Question: I'm looking for a way to change the reorder control image and size.

I've using this code to change the reorder image:
'''
-(void)tableView:(UITableView *)tableView willDisplayCell:(UITableViewCell *)cell forRowAtIndexPath:(NSIndexPath *)indexPath
{
for (UIControl *control in cell.subviews)
{
if ([control isMemberOfClass:NSClassFromString(@"UITableViewCellReorderControl")] && [control.subviews count] > 0)
{
for (UIControl *someObj in control.subviews)
{
if ([someObj isMemberOfClass:[UIImageView class]])
{
UIImage *img = [UIImage imageNamed:@"btn_move.png"];
((UIImageView*)someObj).frame = CGRectMake(0, 0, 30, 24);
((UIImageView*)someObj).image = img;
}
}
}
}
}
'''
This code works perfectly on iOS 6, but NOT on iOS 7.
How can i fix this? is there any other way to change the reorder control image?
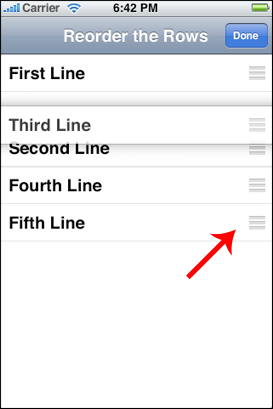
Answer: Try
'''
for(UIView* view in self.table.subviews)
{
if([[[view class] description] isEqualToString:@"UITableViewWrapperView"])
{
for(UIView* viewTwo in view.subviews) {
if([[[viewTwo class] description] isEqualToString:@"UITableViewCell"]) {
for(UIView* viewThree in viewTwo.subviews) {
if([[[viewThree class] description] isEqualToString:@"UITableViewCellScrollView"]) {
for(UIView* viewFour in viewThree.subviews) {
if([[[viewFour class] description] isEqualToString:@"UITableViewCellReorderControl"]) {
for(UIImageView* viewFive in viewFour.subviews) {
// your stuff here
}
}
}
}
}
}
}
}
}
'''